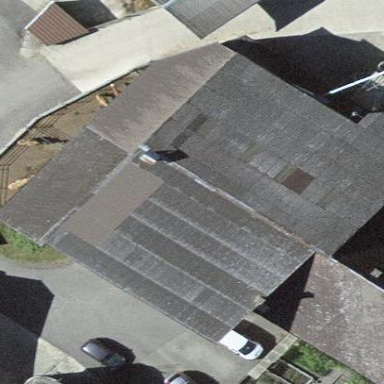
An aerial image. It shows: Farm building.